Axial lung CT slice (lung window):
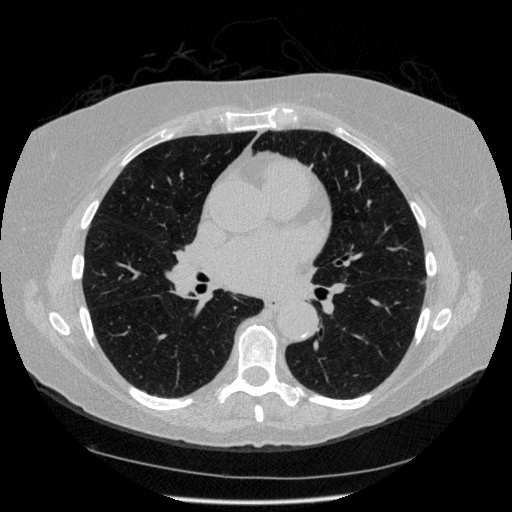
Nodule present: no